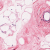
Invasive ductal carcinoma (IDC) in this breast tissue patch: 0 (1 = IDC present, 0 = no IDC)